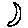
Label: moon